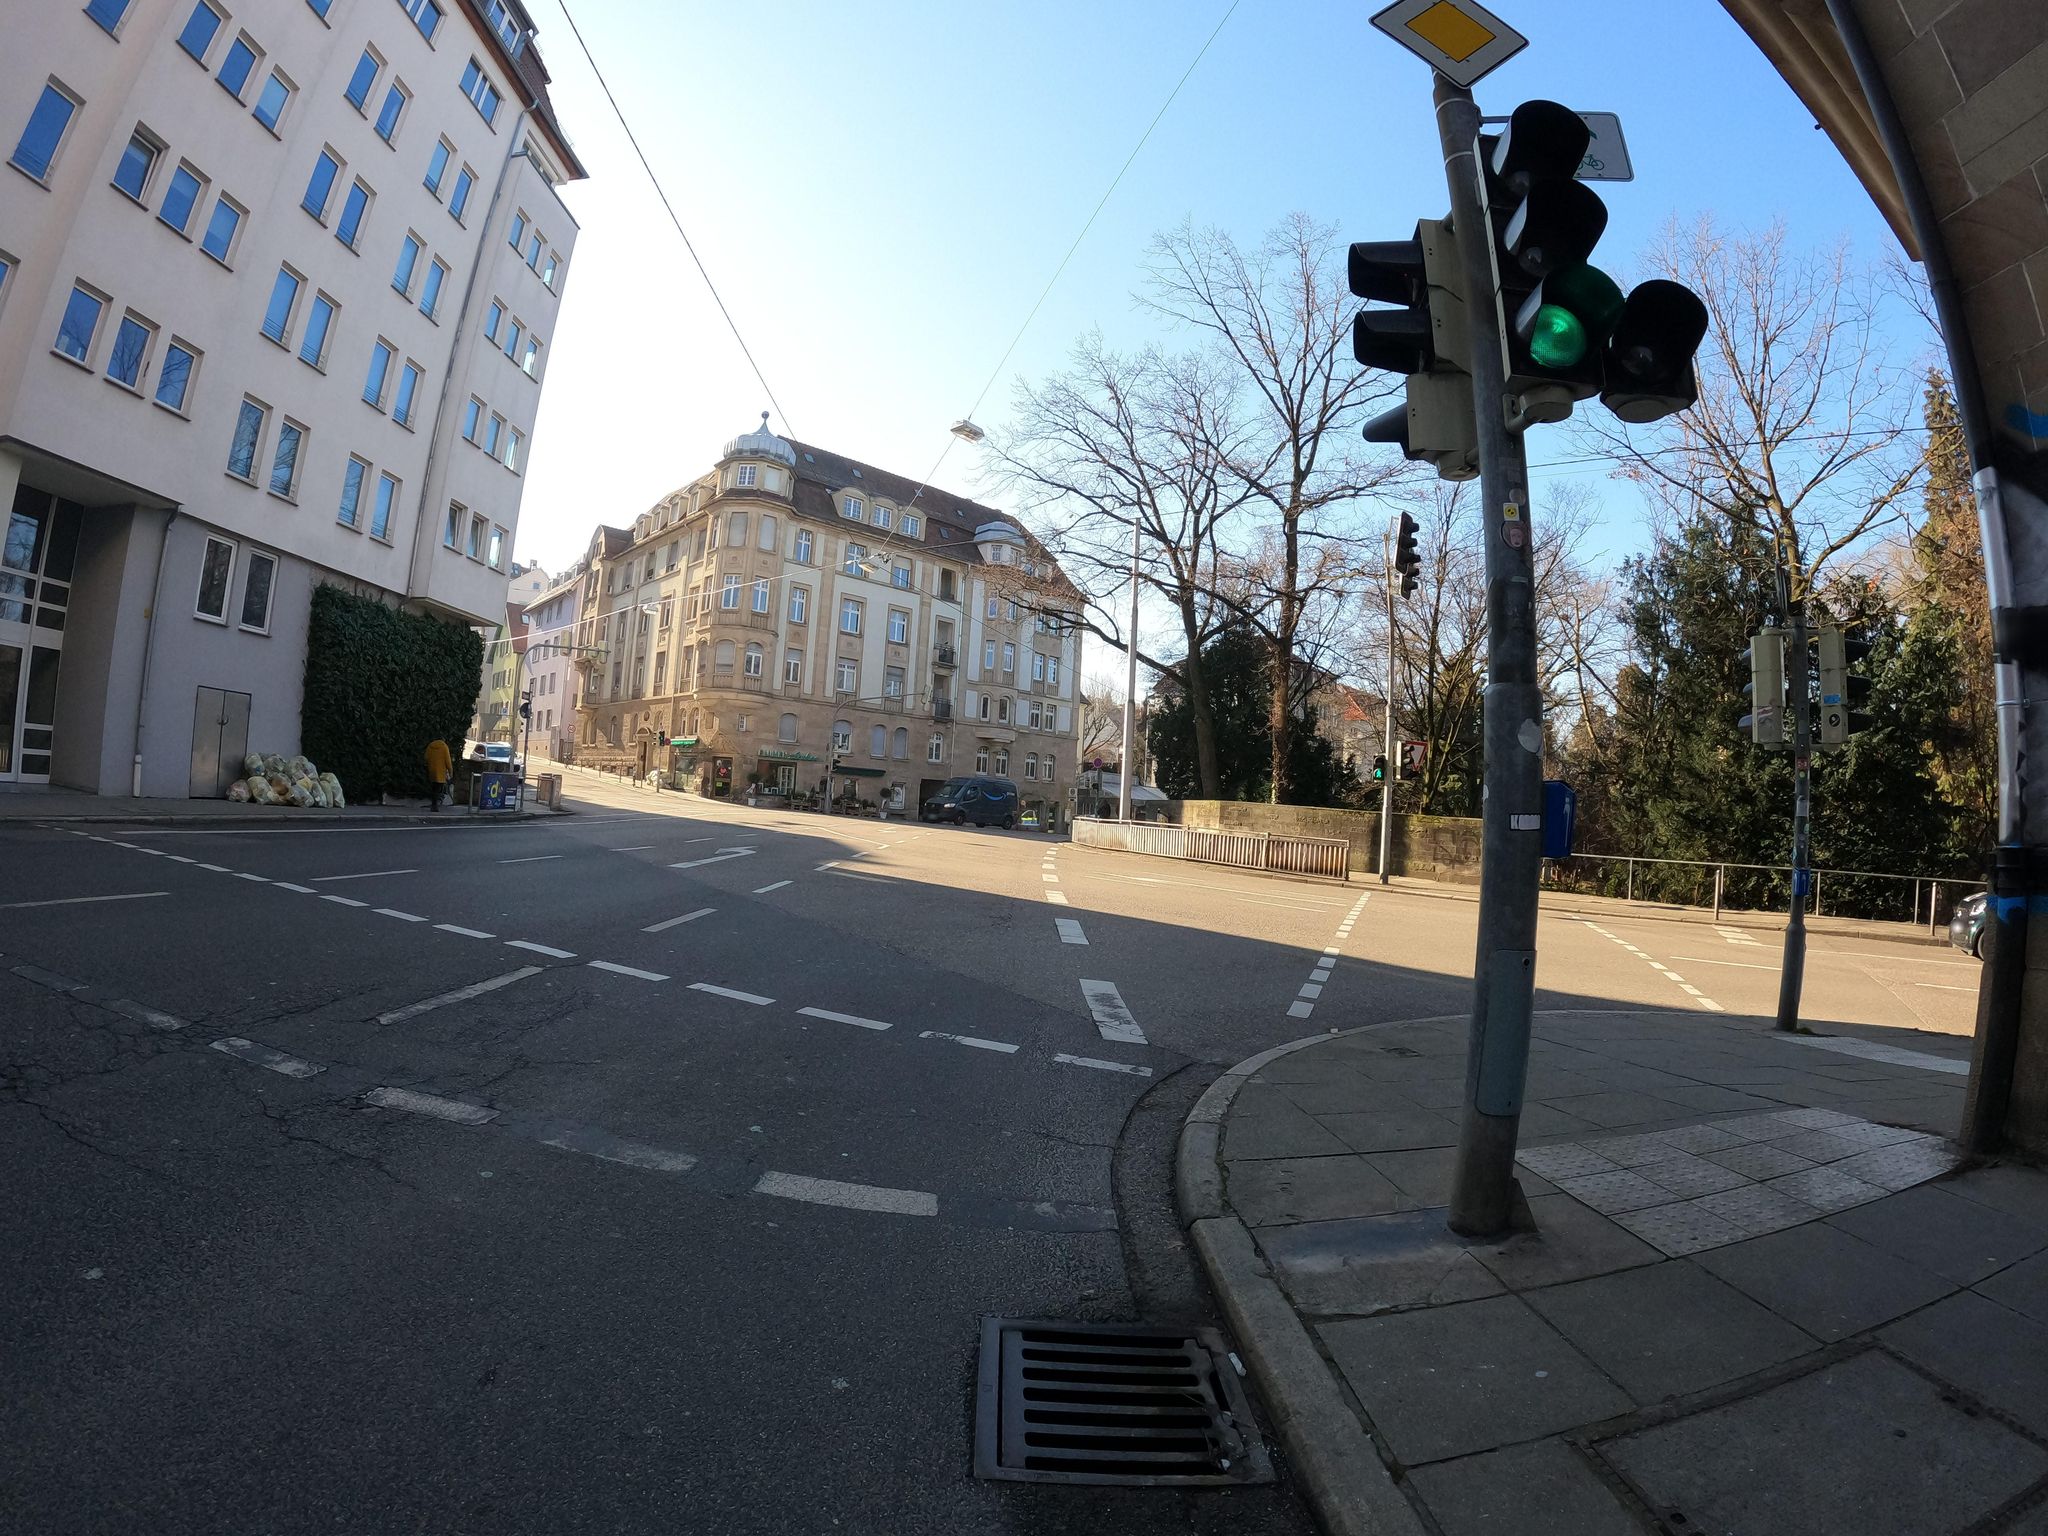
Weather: clear
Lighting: day
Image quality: good
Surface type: cycling surface
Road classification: tertiary
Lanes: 3
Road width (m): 12
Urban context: urban centre
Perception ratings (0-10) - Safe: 2.61, Lively: 9, Beautiful: 7.13, Boring: 4.59, Depressing: 2.09, Wealthy: 6.87